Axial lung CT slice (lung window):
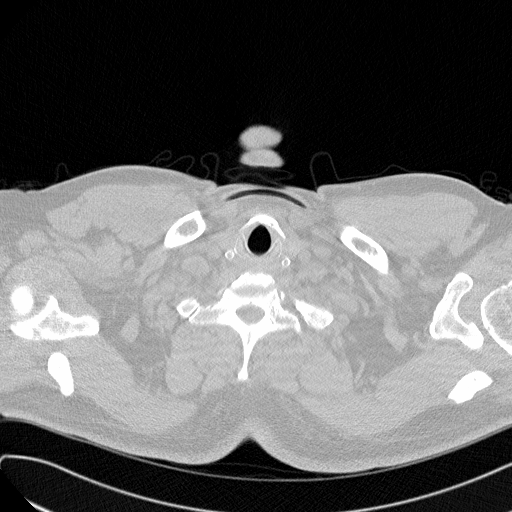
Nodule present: no